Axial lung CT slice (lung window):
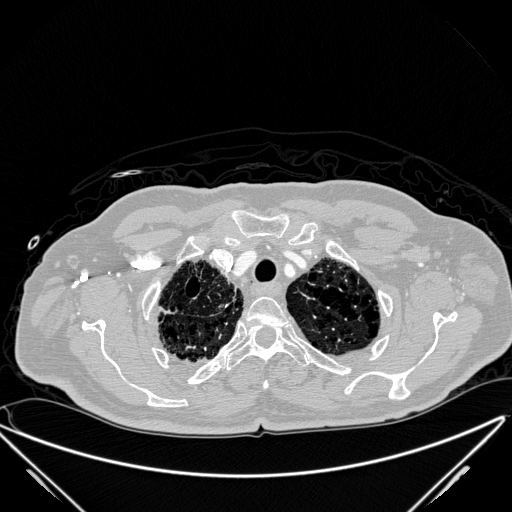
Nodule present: no